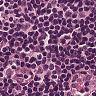
Metastatic tissue present: no